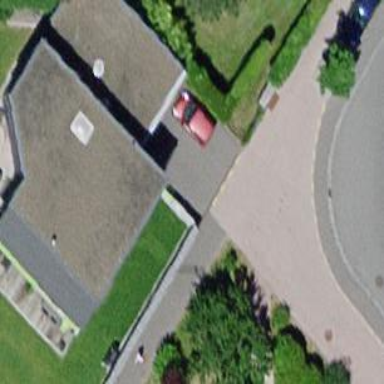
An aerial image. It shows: Detached building with flat roof.